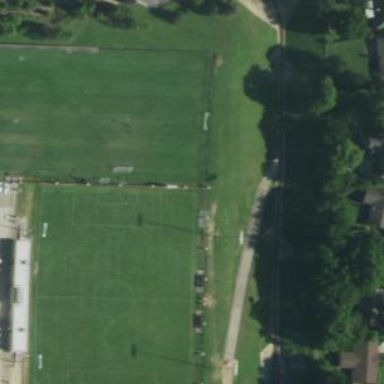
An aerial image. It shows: Soccer pitch for outdoor sports and leisure activities.